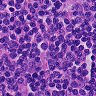
Metastatic tissue present: no